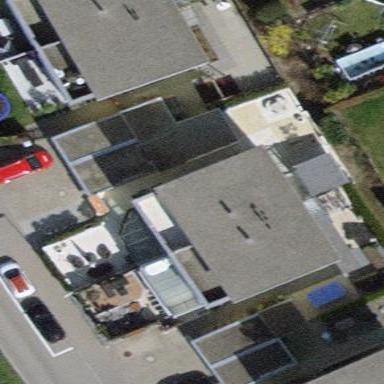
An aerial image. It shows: Terrace building.